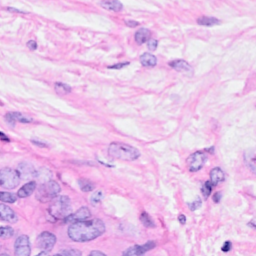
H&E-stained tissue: Breast